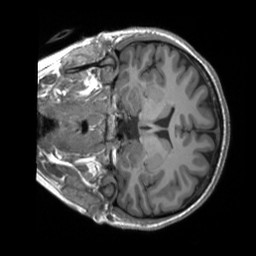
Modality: T1w
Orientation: coronal
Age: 25
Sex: female
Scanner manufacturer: siemens
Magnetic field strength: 3 T
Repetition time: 2.3 s
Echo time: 0.00232 s